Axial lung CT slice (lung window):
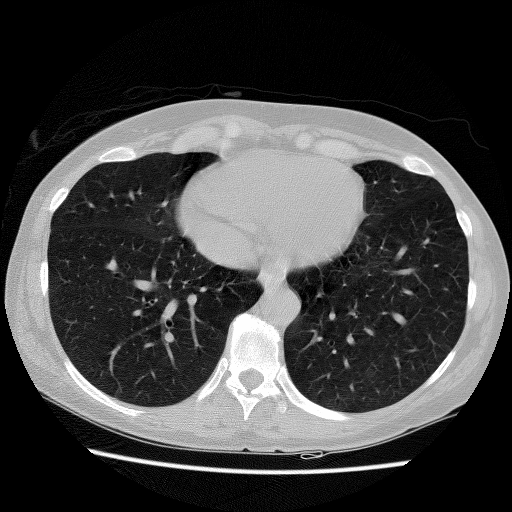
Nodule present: no